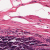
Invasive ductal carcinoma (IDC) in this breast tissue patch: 0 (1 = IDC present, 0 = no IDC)